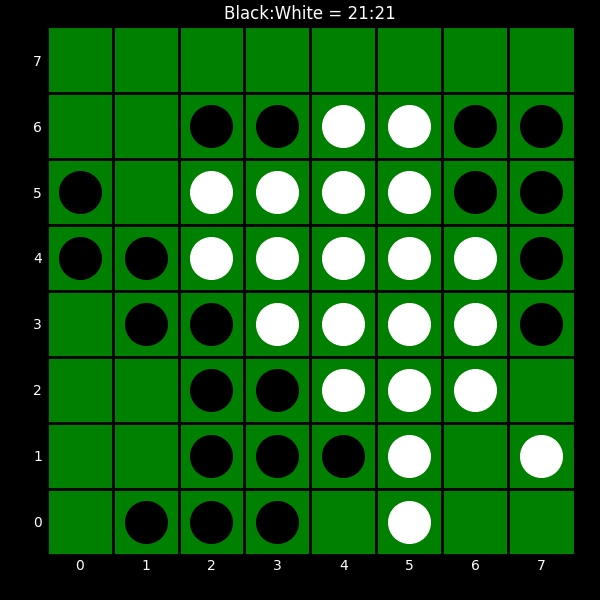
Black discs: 21
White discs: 21